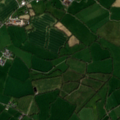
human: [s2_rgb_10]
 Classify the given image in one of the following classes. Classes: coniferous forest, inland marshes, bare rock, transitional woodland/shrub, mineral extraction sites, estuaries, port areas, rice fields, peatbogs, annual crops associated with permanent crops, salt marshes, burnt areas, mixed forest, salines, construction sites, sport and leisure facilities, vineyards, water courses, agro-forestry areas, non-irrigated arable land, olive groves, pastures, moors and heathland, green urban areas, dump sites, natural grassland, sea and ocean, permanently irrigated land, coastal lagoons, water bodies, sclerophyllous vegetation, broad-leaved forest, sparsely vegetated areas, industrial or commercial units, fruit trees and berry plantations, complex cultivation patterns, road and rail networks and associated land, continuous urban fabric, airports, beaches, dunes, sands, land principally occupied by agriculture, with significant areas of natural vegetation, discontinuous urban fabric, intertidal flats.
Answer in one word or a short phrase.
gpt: non-irrigated arable land, pastures, transitional woodland/shrub